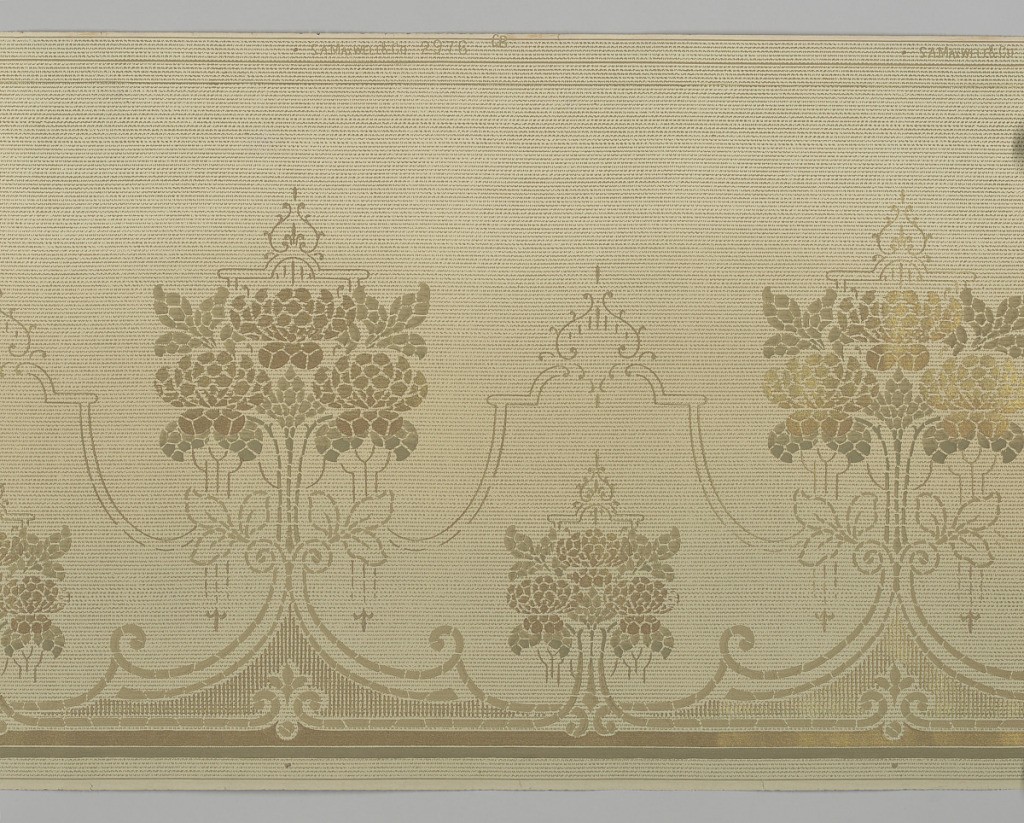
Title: Frieze
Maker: Maxwell & Co., S.A., Chicago, Illinois, USA
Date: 1905–1915
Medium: Machine-printed paper
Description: A repeating abstracted floral candelabra design crowned by a linear gold pagoda connected on the bottom to a similar smaller candelabra and on the top by a larger gold pagoda on a striated background above a border of horizontal stripes interruped by repeating fleru-di-lis. Printed in olive green, gold and bronze.